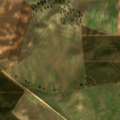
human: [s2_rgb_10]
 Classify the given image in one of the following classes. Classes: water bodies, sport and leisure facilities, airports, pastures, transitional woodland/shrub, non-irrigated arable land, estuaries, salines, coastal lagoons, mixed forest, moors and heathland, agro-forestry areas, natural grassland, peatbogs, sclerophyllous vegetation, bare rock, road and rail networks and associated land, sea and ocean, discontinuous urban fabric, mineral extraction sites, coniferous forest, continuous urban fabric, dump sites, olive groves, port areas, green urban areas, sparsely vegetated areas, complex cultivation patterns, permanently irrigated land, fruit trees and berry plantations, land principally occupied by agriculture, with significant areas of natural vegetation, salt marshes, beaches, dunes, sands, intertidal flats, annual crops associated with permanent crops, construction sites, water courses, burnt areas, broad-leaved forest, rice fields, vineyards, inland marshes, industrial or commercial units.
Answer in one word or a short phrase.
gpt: non-irrigated arable land, permanently irrigated land, olive groves, agro-forestry areas